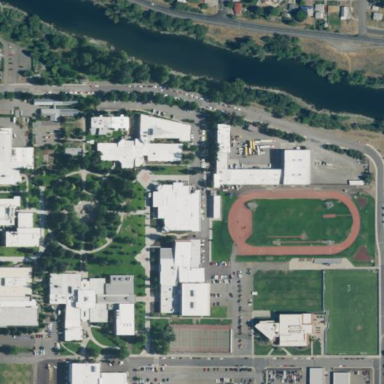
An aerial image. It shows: College or university.